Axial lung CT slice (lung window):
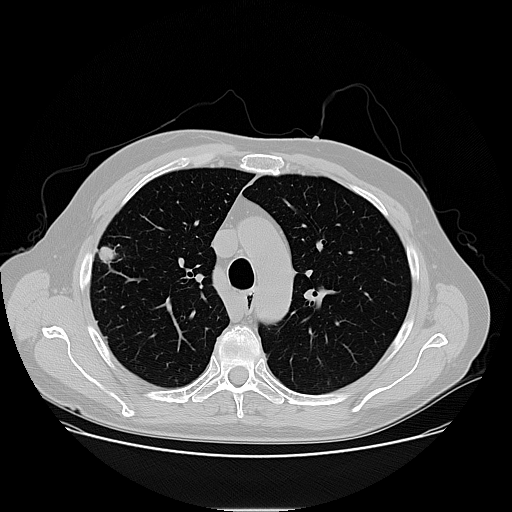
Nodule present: yes
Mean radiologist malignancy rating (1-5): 4.5